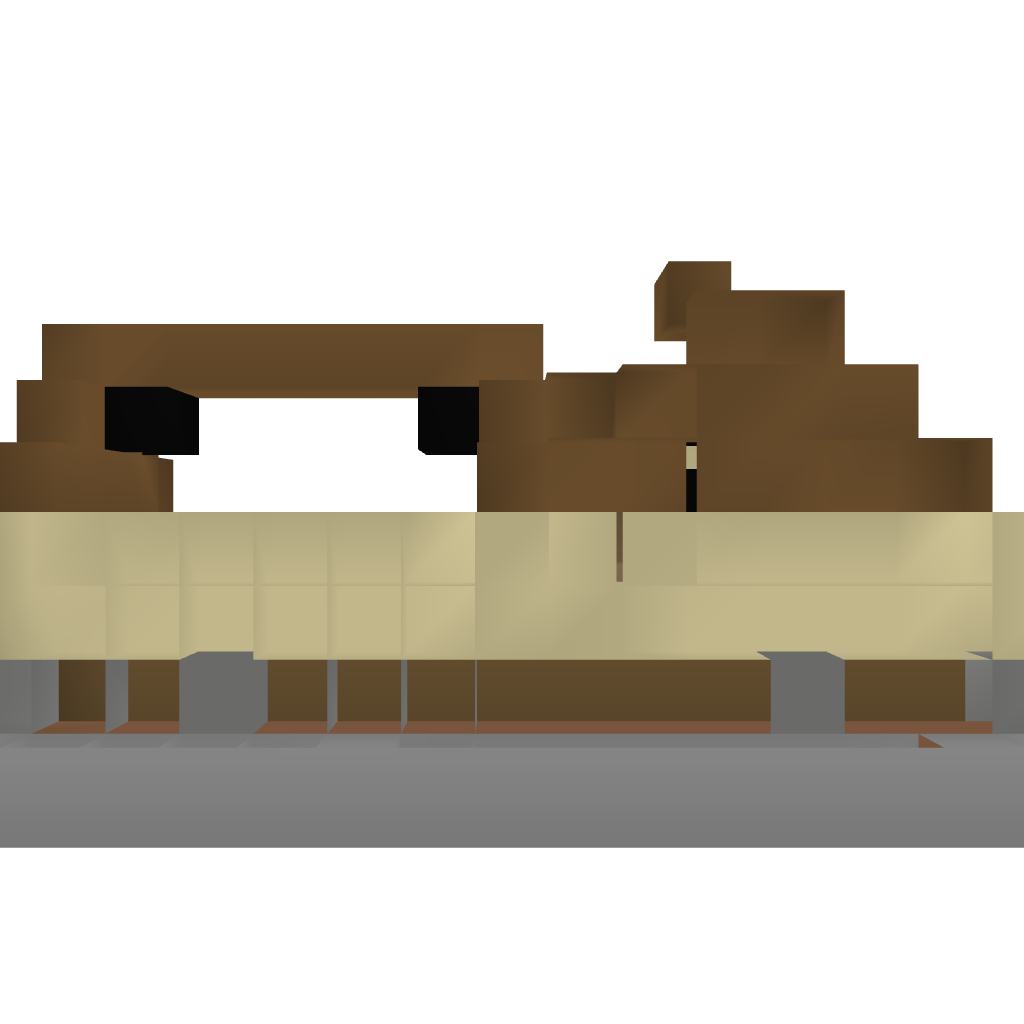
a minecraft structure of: Ultima Online Housing - Large House with Patio